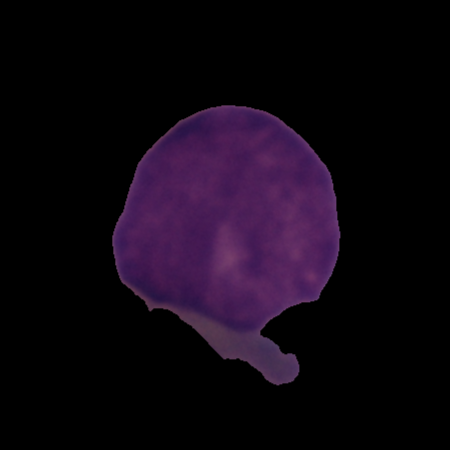
Label: cancer